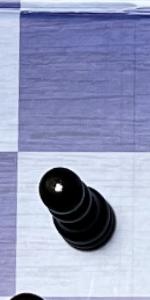
Label: Pawn_Black